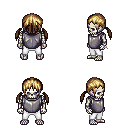
a pixel art fantasy rpg character, male body template, skeleton, steel chest armor, white pants, blonde twin-tailed hairstyle, bracelets, four views (front, back, left, right), 2x2 character sprite sheet, small pixel art, hard edges, no anti-aliasing